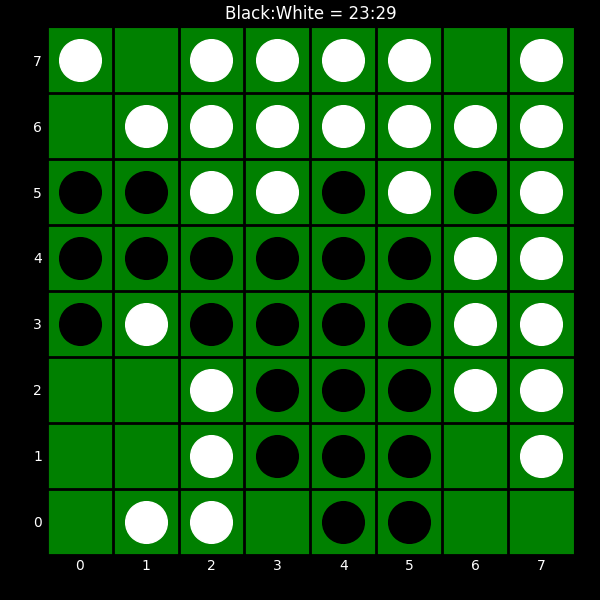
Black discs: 23
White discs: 29